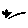
Label: star